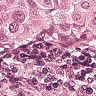
Metastatic tissue present: yes